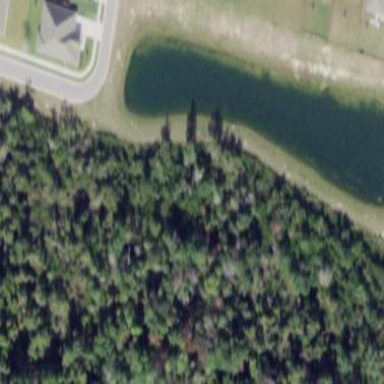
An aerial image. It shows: Serene pond surrounded by nature.